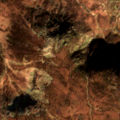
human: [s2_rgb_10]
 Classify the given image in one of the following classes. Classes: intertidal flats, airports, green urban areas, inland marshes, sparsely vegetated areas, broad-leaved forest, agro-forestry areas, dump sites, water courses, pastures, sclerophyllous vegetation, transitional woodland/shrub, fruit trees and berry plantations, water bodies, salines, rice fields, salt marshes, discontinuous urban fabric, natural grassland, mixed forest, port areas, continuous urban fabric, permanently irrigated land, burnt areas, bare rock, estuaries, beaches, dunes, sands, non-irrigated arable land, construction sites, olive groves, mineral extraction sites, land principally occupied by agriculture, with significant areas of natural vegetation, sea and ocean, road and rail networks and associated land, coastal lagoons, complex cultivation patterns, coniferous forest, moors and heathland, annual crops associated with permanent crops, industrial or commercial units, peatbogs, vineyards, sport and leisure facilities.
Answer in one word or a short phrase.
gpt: peatbogs